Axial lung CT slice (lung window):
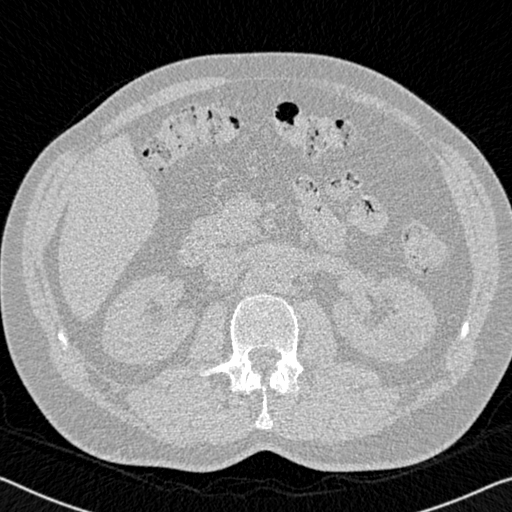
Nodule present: no